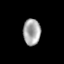
Tissue: lung
Cell type: Epithelial cells
Senescence score: 0.2111
Nuclear area (px): 447
Mean DAPI intensity: 168.264